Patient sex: M
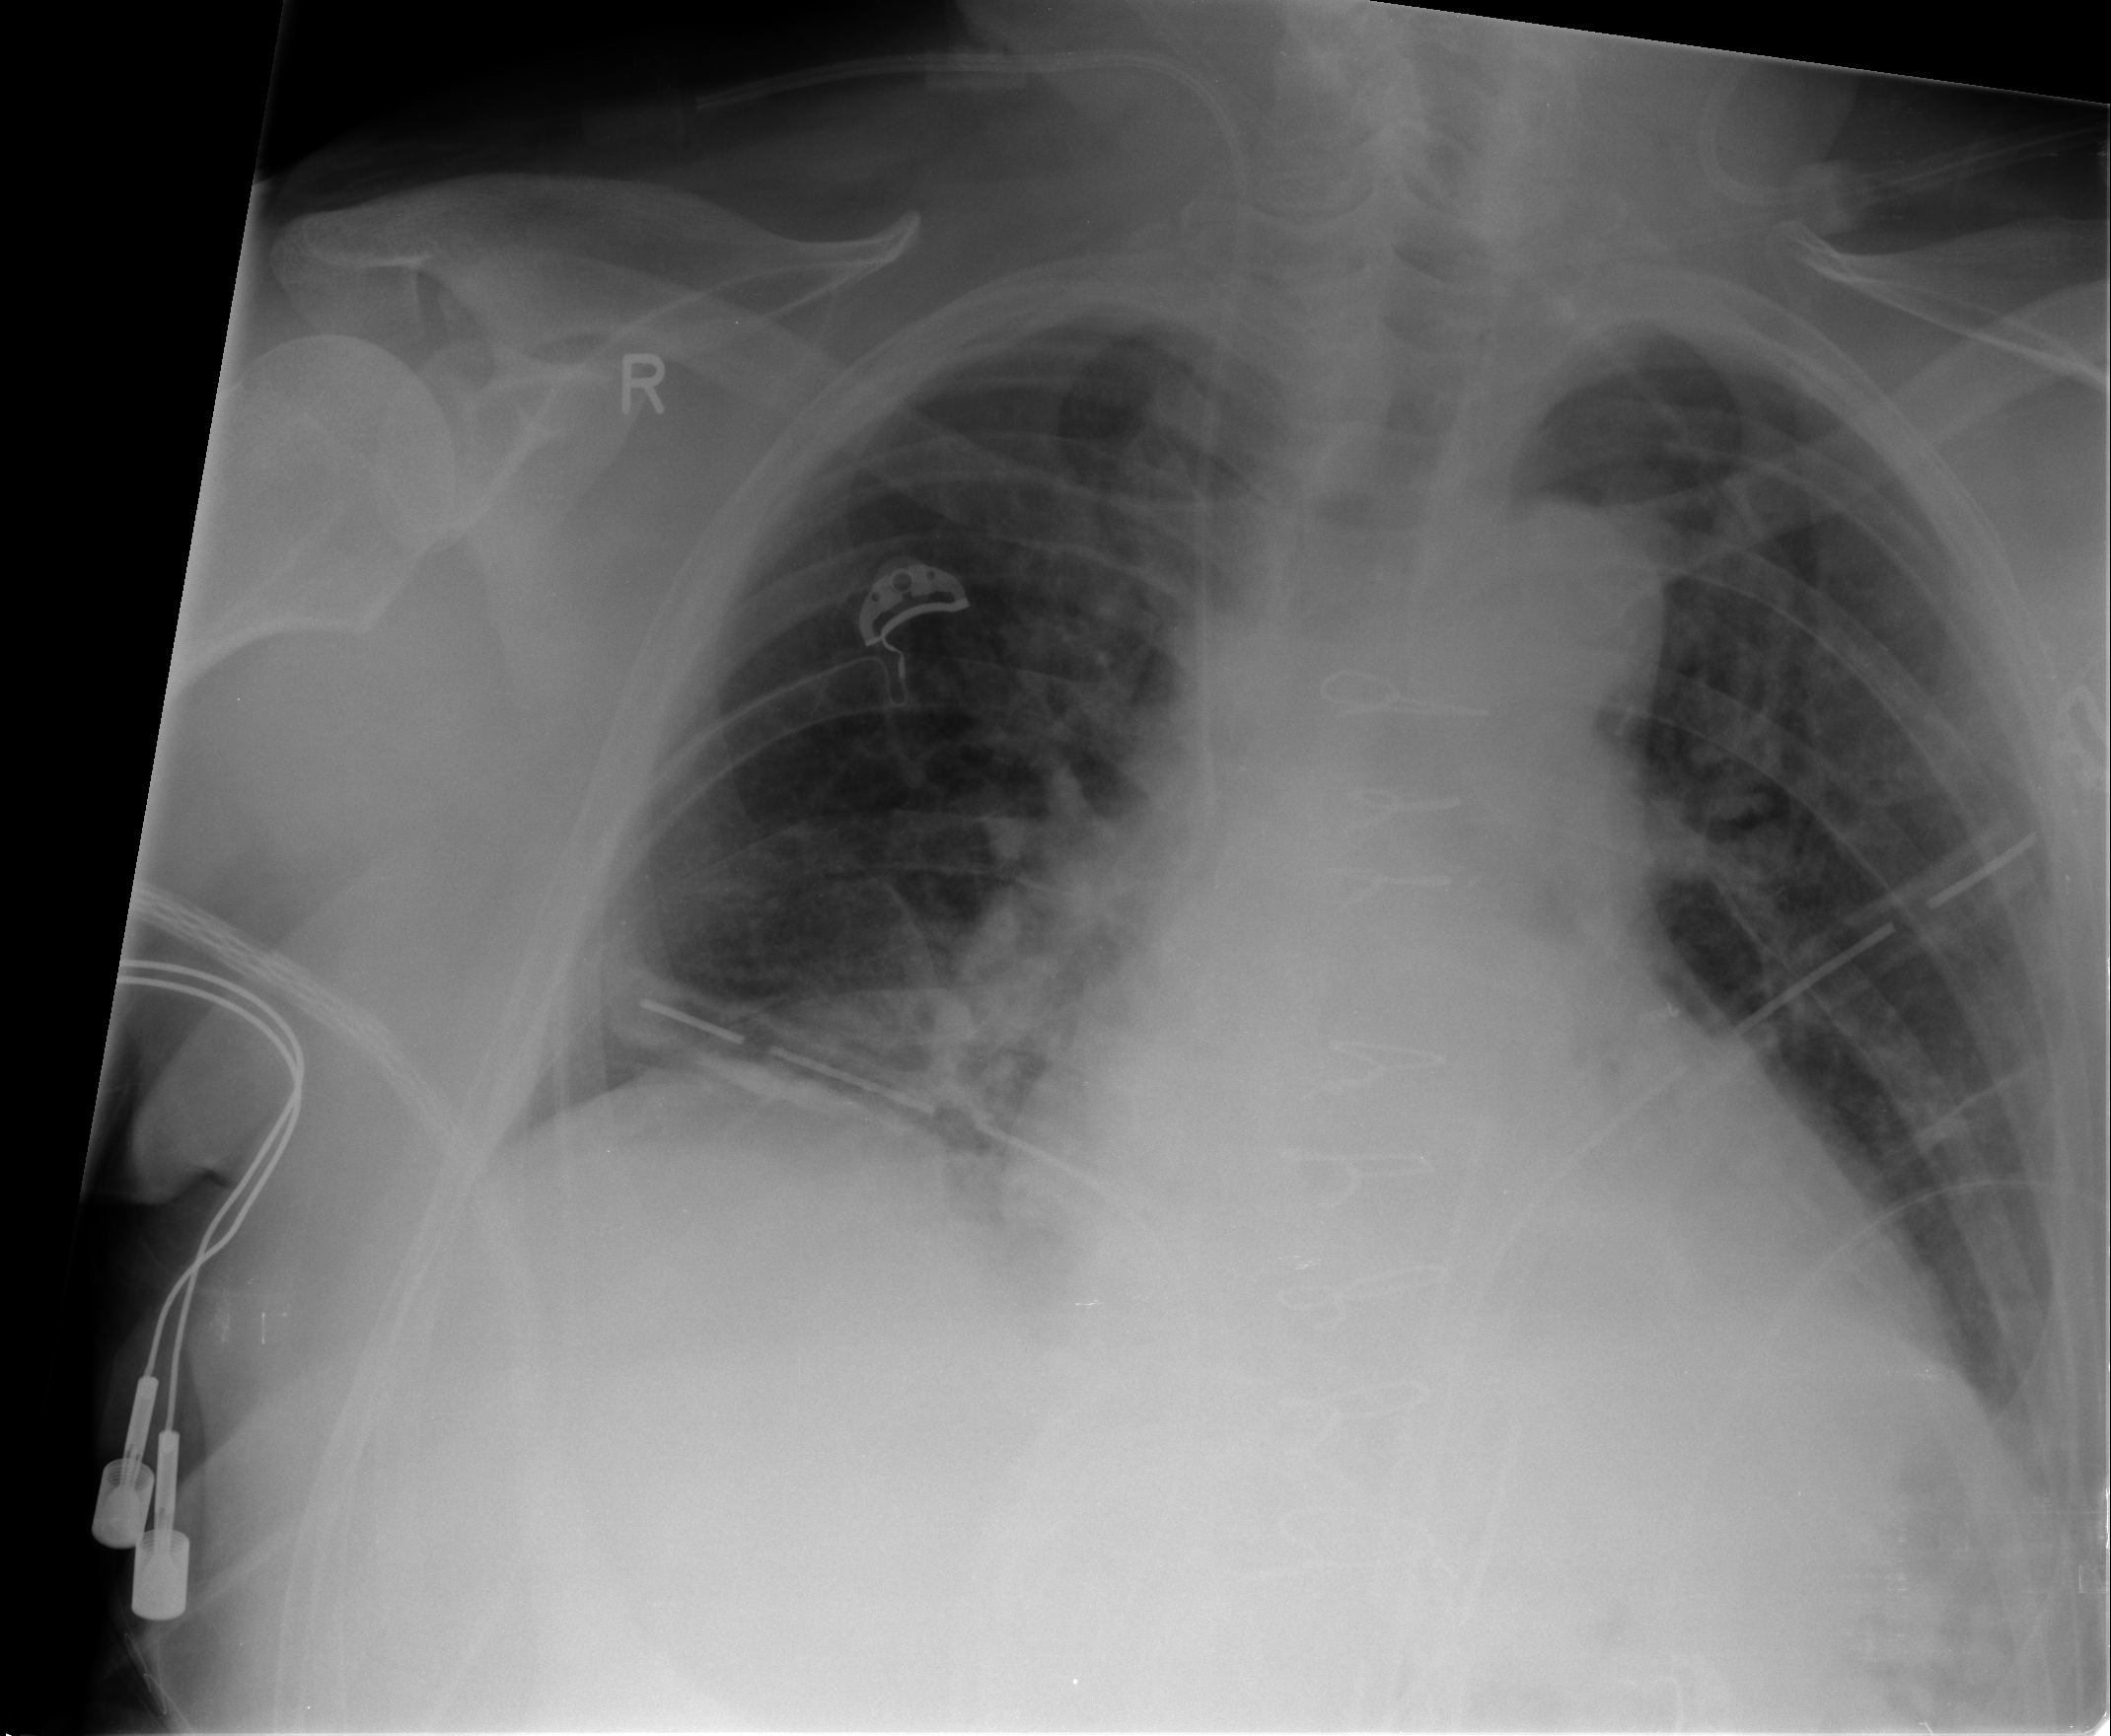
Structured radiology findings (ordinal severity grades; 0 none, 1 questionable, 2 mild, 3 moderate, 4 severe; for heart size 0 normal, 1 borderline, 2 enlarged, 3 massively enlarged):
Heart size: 2
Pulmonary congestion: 2
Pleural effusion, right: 0
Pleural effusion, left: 1
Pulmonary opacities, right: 0
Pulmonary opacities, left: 0
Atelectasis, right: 2
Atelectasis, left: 2